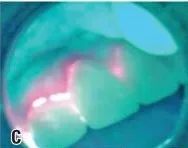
Clinical and fluorescence images referring to consultations: initial, follow-up with 15 and 30 days. ; Presence of reddish fluorescence in cervical of prostheses over implants from 12 to 21, which was more intense in 12 and 11 at the initial consultation.
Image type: radiology (spect)